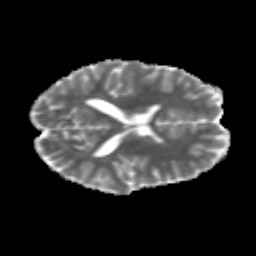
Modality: MD
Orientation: axial
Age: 19
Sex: female
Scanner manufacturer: siemens
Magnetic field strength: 3 T
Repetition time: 3.5 s
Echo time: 0.125 s